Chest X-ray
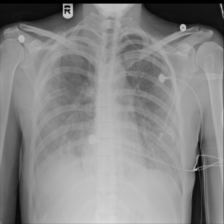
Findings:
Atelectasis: negative
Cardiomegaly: negative
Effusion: negative
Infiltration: positive
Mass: negative
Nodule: negative
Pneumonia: negative
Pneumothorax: negative
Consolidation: positive
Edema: negative
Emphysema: negative
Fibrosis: negative
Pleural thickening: negative
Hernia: negative